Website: apple
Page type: payment
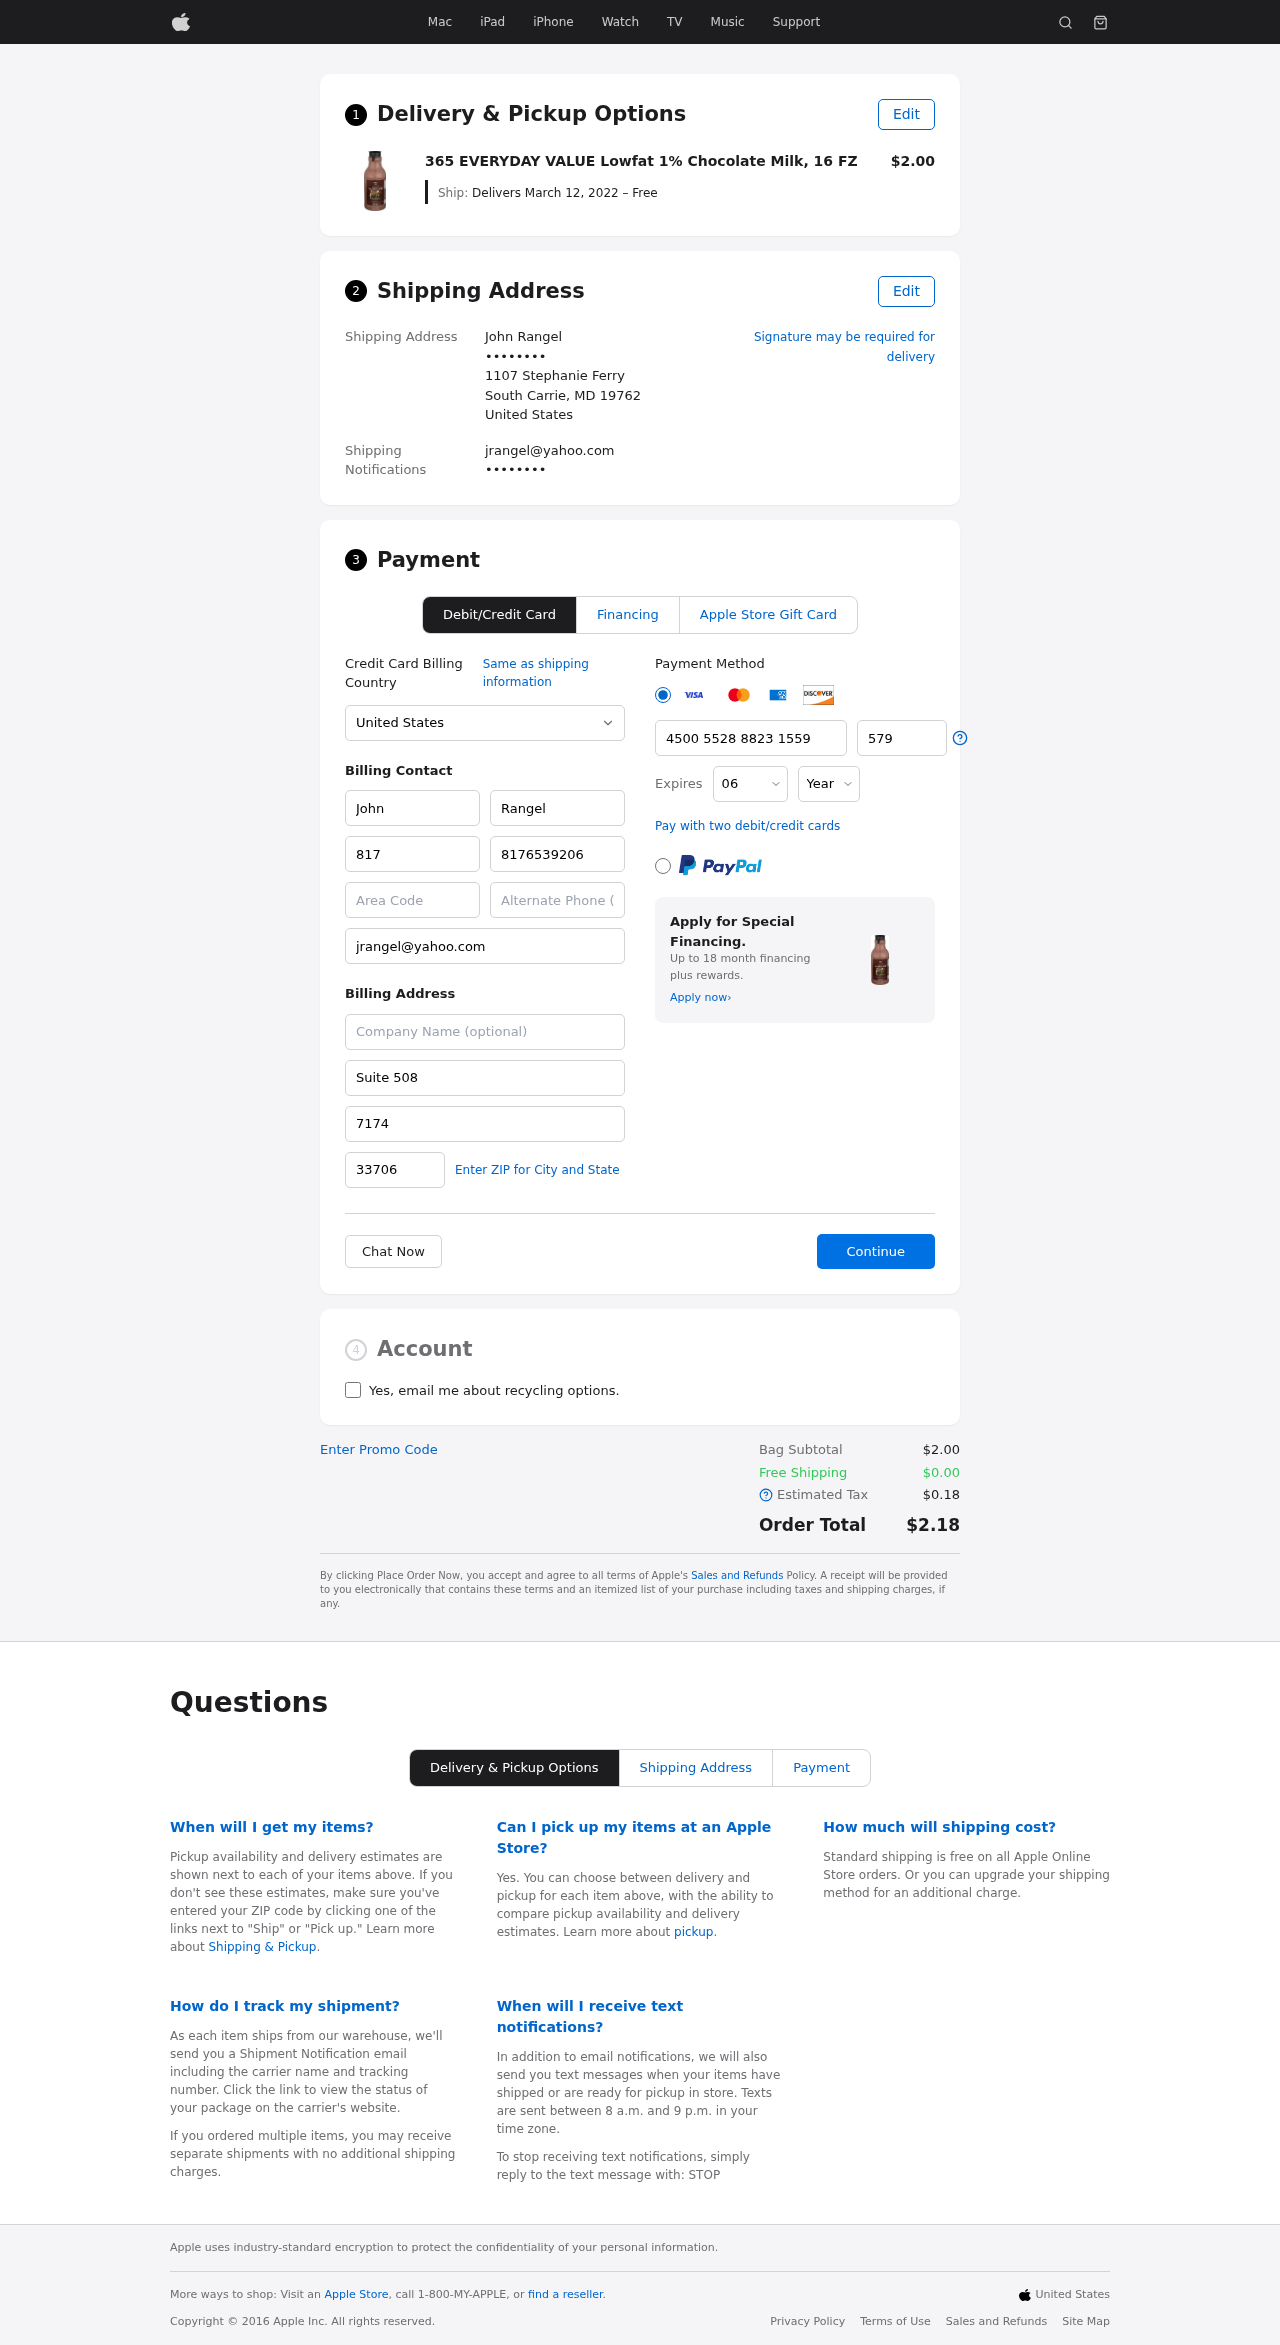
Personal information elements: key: PII_CARD_CVV
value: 579
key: PII_CARD_EXPIRY_MONTH
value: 06
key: PII_CARD_EXPIRY_YEAR
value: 28
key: PII_CARD_NUMBER
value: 4500 5528 8823 1559
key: PII_CITY_STATE_ZIP
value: South Carrie, MD 19762
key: PII_COUNTRY
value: United States
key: PII_EMAIL
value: jrangel@yahoo.com
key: PII_EMAIL2
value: jrangel@yahoo.com
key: PII_FIRSTNAME
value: John
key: PII_FULLNAME
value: John Rangel
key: PII_LASTNAME
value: Rangel
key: PII_PHONE3
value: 8176539206
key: PII_PHONE_AREA
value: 817
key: PII_POSTCODE2
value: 33706
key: PII_SECURITY_CODE
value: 7174
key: PII_STREET
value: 1107 Stephanie Ferry
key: PII_STREET2
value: Suite 508
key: PII_PHONE
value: ••••••••
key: PII_PHONE2
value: ••••••••
Product elements: key: PRODUCT1_NAME
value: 365 EVERYDAY VALUE Lowfat 1% Chocolate Milk, 16 FZ
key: PRODUCT1_PRICE
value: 2
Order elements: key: ORDER_DELIVERY_DATE
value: Delivers March 12, 2022 – Free
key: ORDER_SUBTOTAL
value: $2.00
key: ORDER_SHIPPING_COST
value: $0.00
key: ORDER_TAX
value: $0.18
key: ORDER_TOTAL
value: $2.18